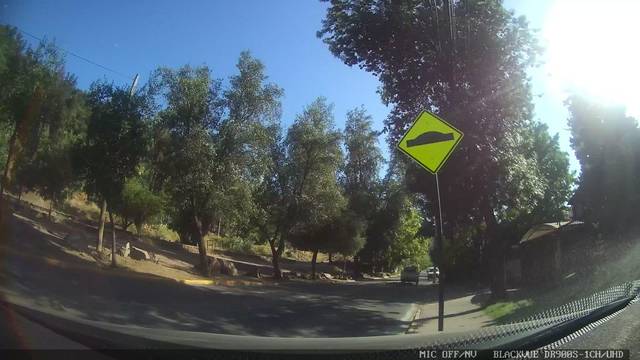
Region: Chile
Coordinates: -33.418, -70.62